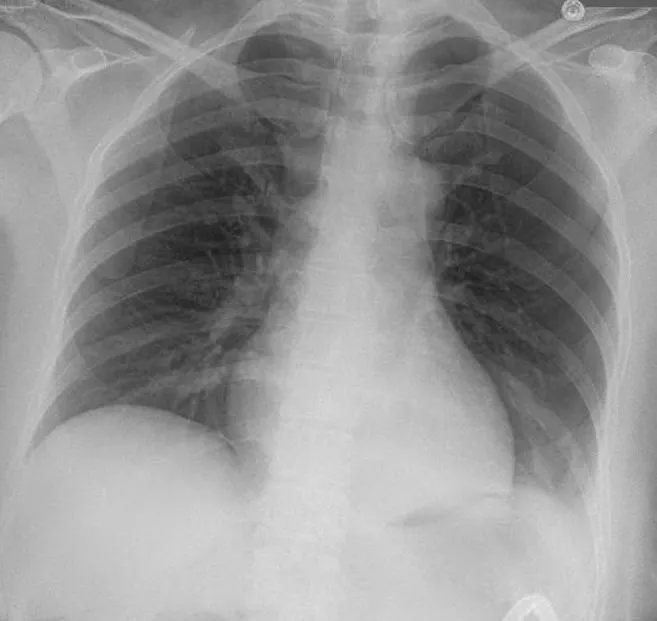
Postoperative day 1 chest radiograph reveals large left pneumothorax.
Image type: radiology (x_ray)